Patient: sex M, age 34
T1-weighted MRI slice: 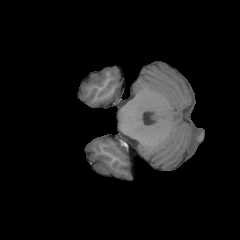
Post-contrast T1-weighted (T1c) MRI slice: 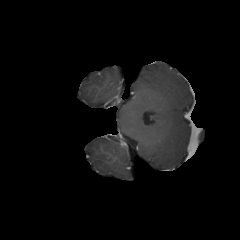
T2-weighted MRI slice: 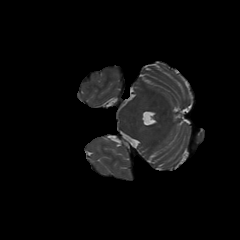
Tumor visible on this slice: no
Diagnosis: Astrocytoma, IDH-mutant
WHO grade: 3